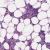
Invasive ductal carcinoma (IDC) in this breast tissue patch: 1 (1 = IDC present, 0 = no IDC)